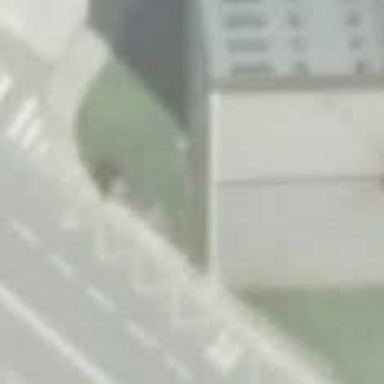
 serving as platform for public transportation."